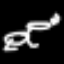
Label: frog